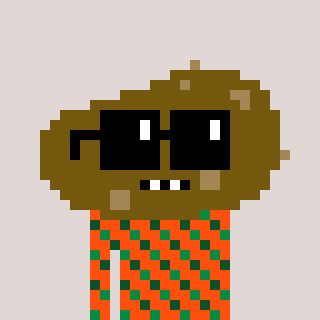
a pixel art character with square black sunglasses, a potato-shaped head and a orange-colored body on a warm background